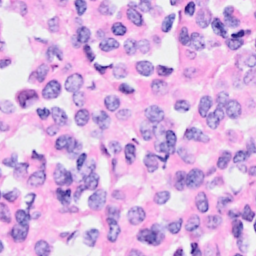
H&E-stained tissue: Breast